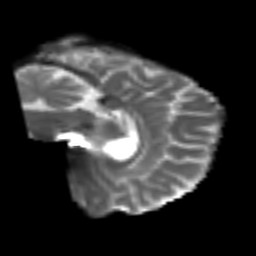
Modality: T2w
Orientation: sagittal
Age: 39
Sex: female
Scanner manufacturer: siemens
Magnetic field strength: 3 T
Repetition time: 4.999 s
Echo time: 0.07946 s